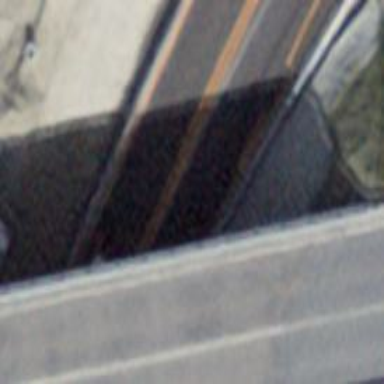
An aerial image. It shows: Asphalt trunk motorway.